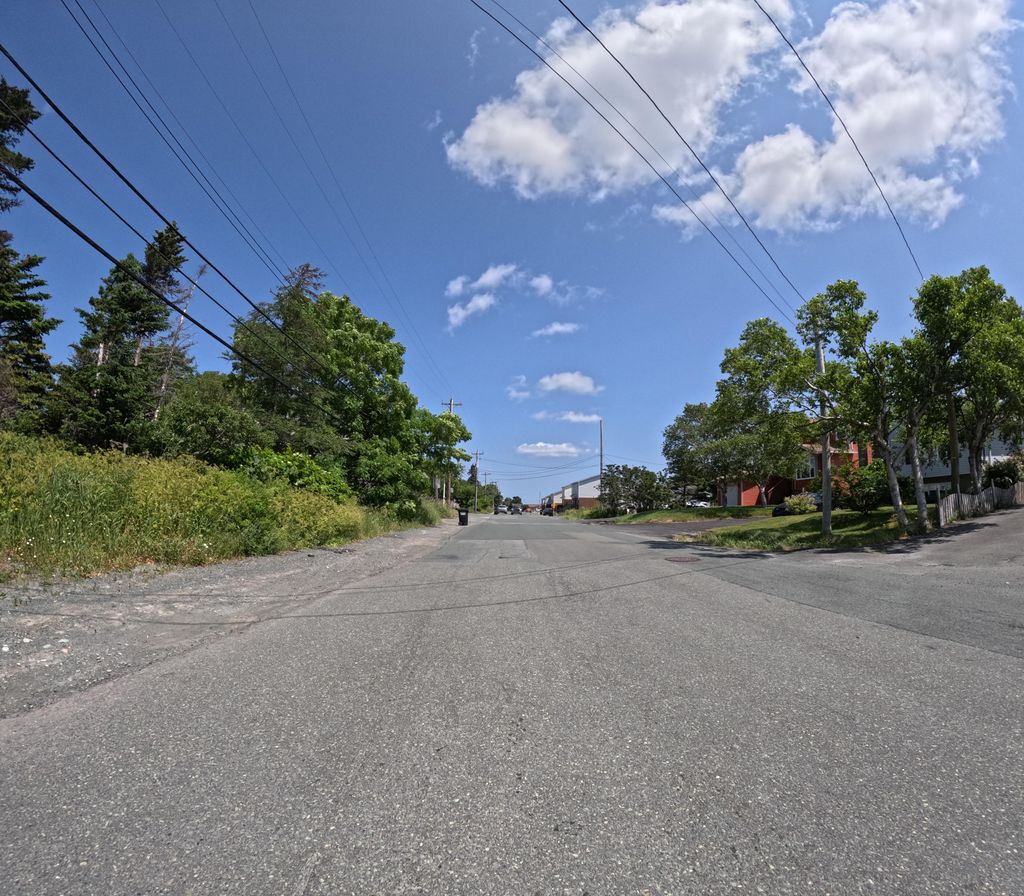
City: st_johns